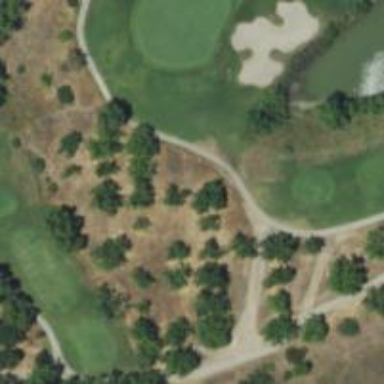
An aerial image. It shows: Path for golf carts.